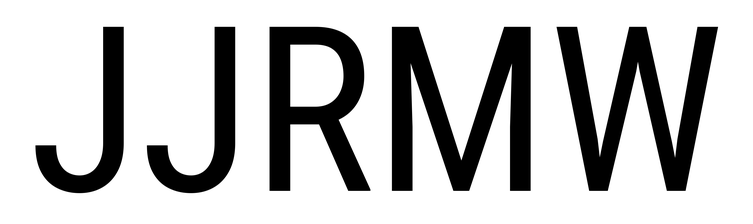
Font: Roboto_Condensed_Regular